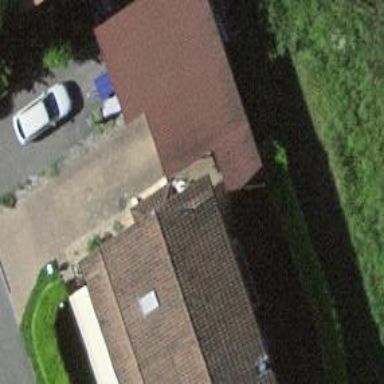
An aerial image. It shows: View of roof of building.